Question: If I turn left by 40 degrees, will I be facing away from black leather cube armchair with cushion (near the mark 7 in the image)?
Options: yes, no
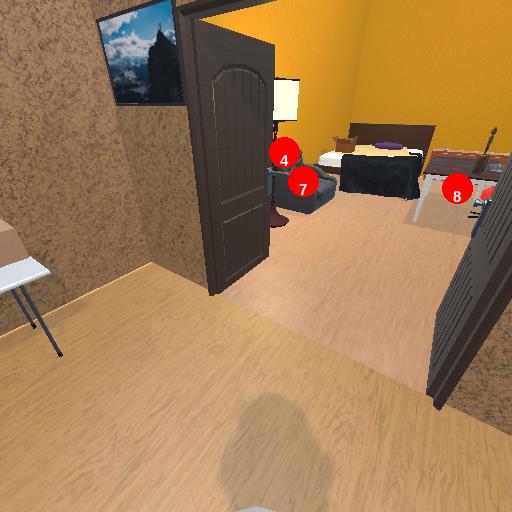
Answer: yes